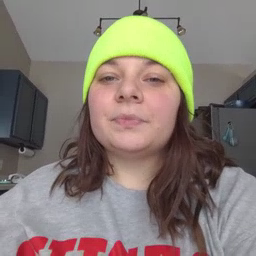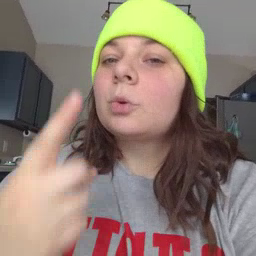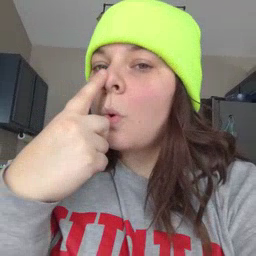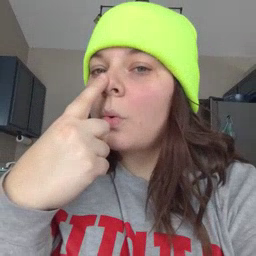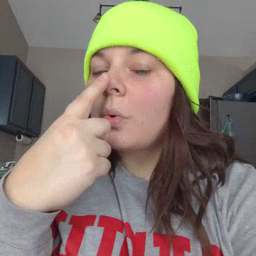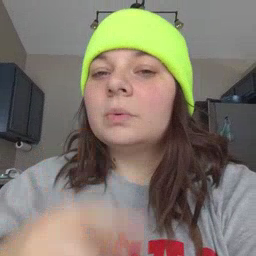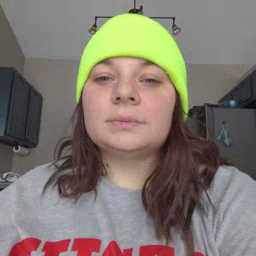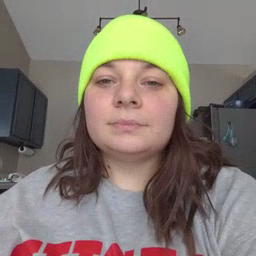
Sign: nose